Question: my case is: I have one EditText field that is with disabled focus.
Beside EditText field I has two buttons for Input methods. So I want when click first button: to open soft keybord and edit text in EditText field. I try many ways with:
'''
InputMethodManager imm = (InputMethodManager) getSystemService(Context.INPUT_METHOD_SERVICE);
imm.showSoftInput(yourEditText, InputMethodManager.SHOW_IMPLICIT);
'''
and doesn't work for me. Only way to open soft keyboard is:
'toggleSoftInput(InputMethodManager.SHOW_FORCED, 0)'
but there is no way to edit info from EditText field.
May you suggest me how to open keyboard and edit text for some EditText when click button.
Thanks a lot!
So, EditText is not focusable be default. When I click Keyboard button - should be focusable, then show me soft keyboard to enter text and appear in EditText. Other method to insert is A-B-C button which not required keyboard. It will be something like Morse code input - touch and hold A-B-C button :) I'll try suggested example to implement in my case. Thank you guys :)

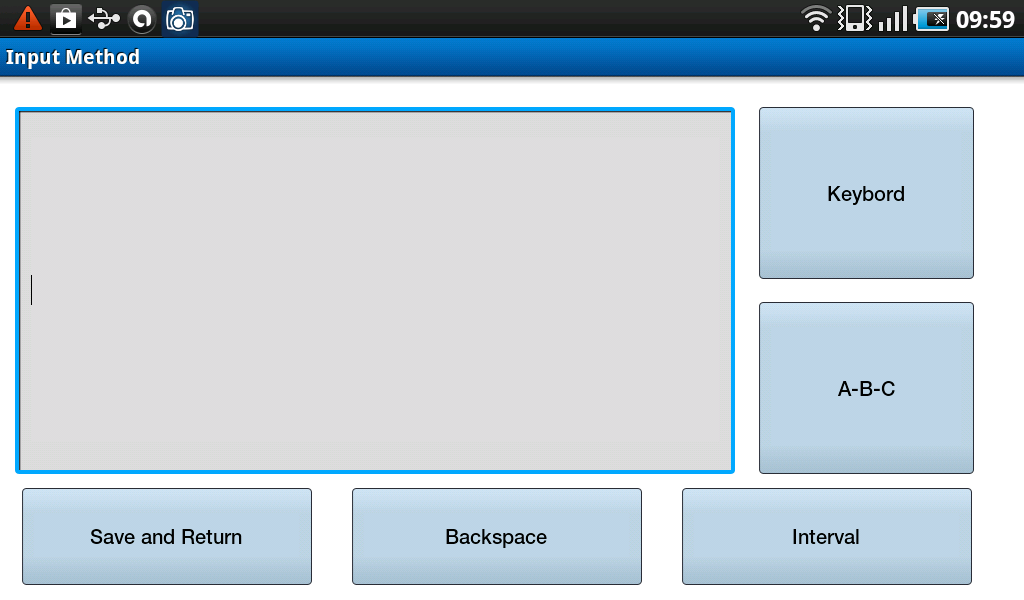
Answer: Thanks guys for your help :) I used all suggestions that you gave me, searched and tested a lot of other scripts and finally my code is working :)
Here is my final code:
'''
InputEditText = (EditText) findViewById(R.id.InputText);
public void InputData() {
/* Keyboard Button Action */
KeyboardButton.setOnClickListener(new View.OnClickListener() {
public void onClick(View v) {
Log.v(TAG, "On Keyboard Button click event!");
InputEditText.requestFocus();
InputEditText.setFocusableInTouchMode(true);
InputMethodManager imm = (InputMethodManager) getSystemService(Context.INPUT_METHOD_SERVICE);
imm.showSoftInput(InputEditText, InputMethodManager.SHOW_FORCED);
}
});
}
'''
It may be useful for someone :)
Thank you!